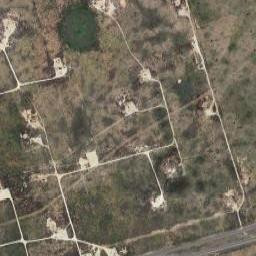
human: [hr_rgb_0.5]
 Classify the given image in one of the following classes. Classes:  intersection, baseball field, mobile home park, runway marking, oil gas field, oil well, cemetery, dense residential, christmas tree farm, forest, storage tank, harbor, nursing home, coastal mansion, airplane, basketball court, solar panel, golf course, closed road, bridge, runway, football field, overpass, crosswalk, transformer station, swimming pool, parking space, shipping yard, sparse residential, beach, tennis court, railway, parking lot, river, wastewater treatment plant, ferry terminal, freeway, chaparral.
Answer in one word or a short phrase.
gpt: oil gas field